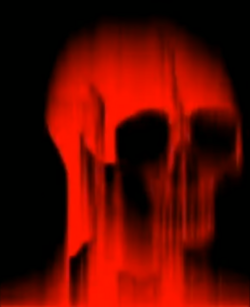
Label: 5_Wojak_with_Background